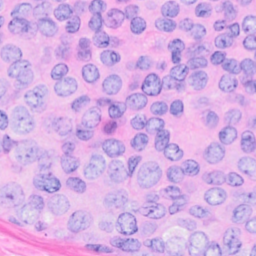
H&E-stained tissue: Breast